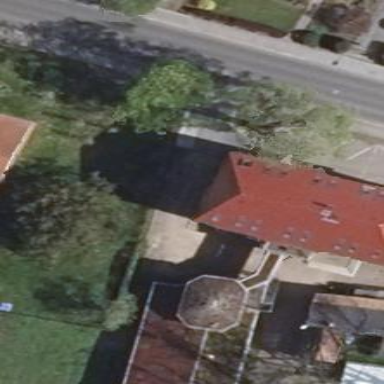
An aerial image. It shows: School building.